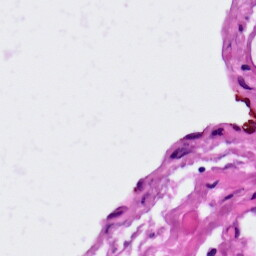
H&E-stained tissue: Lung